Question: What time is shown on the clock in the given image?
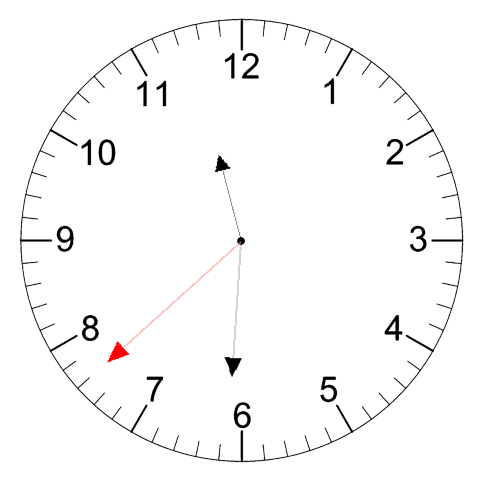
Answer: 11:30:38